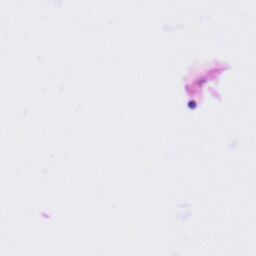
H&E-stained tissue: Tonsil